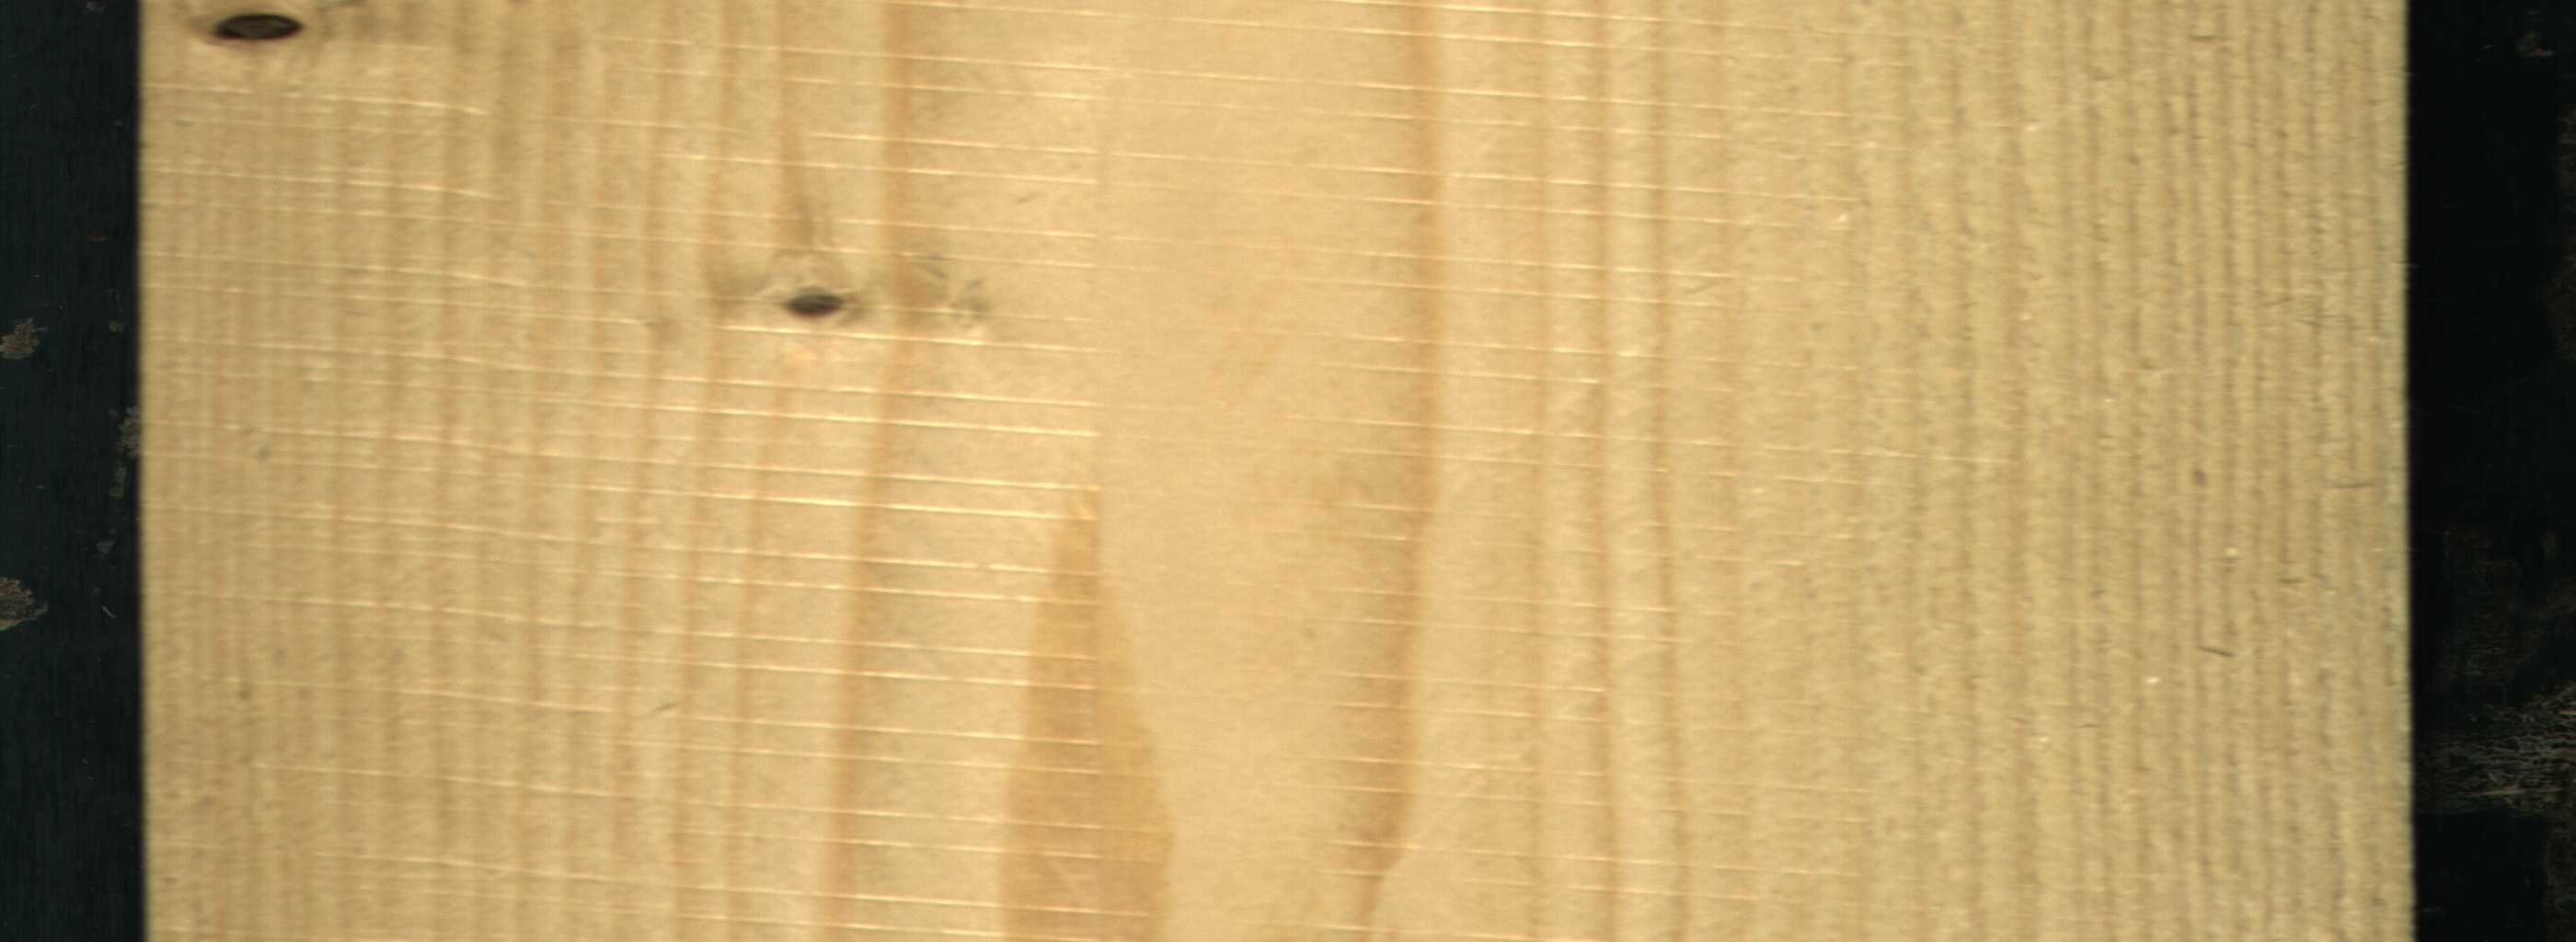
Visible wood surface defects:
Dead_Knot
Live_Knot